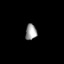
Tissue: lung
Cell type: Others
Senescence score: 0.2383
Nuclear area (px): 173
Mean DAPI intensity: 157.549